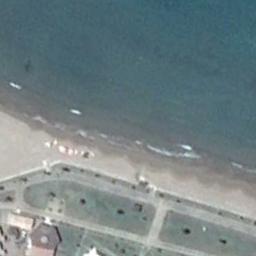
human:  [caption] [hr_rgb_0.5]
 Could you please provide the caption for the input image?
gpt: The blue sea and block grass by the beach .

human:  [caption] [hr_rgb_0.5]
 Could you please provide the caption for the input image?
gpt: The sea by the beach is calm .

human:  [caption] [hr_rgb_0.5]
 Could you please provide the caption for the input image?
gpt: The beach is composed of green seawater and a yellow coast with sparse green plants .

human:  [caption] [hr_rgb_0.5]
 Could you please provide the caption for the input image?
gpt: The beach with brown sand and some roads on the beach .

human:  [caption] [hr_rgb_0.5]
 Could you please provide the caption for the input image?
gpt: Several buildings are beside the beach .